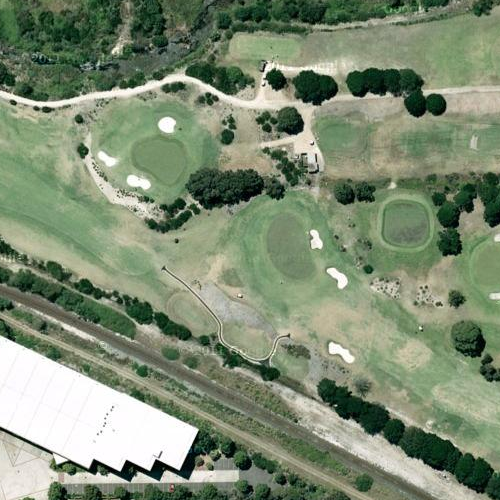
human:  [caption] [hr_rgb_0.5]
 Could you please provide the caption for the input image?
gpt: Some green bushes and small bunkers on the meadow while some curved paths go through this area .

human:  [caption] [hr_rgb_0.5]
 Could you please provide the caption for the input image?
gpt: Some green bushes and small bunkers on the meadow while a few curved paths go across this area .

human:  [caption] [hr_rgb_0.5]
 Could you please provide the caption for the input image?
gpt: There is a meadow with some green bushes and small bunkers on it while soem curved paths go through it .

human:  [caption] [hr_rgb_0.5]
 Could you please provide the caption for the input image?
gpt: There are some green bushes and white bunkers on the meadow while a few curved paths go through the meadow .

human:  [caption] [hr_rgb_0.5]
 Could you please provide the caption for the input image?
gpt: A meadow with some green bushes and small bunkers on it while some curved paths go across it .